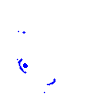
Particle: electron